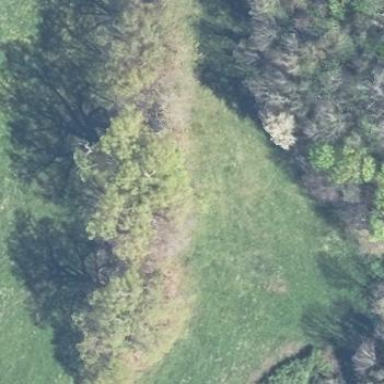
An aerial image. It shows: Forest area.